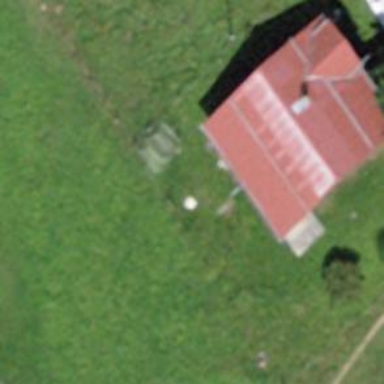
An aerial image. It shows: Farm building.